Question: I'm looking to write a basic PHP file caching driver in a PHP application that routes all traffic to a front controller. For example's sake, assume the following simplified setup using apache mod_proxy_balancer:

In a single-server environment I would cache request responses on disk in a directory structure matching the request URI. Then, simple apache rewrite rules like the following could allow apache to return static cache files (if they exist) and avoid the PHP process altogether:
'''
RewriteCond %{REQUEST_FILENAME} !-f
RewriteCond %{REQUEST_FILENAME} !-d
RewriteRule . /front_controller.php [L]
'''
Obviously, this is problematic in a load-balanced environment because the cache file would only be written to disk on the specific PHP server where the request was served up and the results cached.
## Solving the issue ...
So, to solve this problem, I figured I could knock out some code to have the individual back-end PHP servers write/delete cache data to the load balancer. However, being mostly ignorant as to the capabilities of mod_proxy_balancer (and any other load balancing options, really), I need some outside verification for the following questions:
## And the questions ...
1. Is it possible to do some form of checking like the above RewriteRules to have the front-facing load balancer serve up a static file before sending off requests to one of the backend servers?
2. Is this even advisable? Should the load balancer be allowed to route traffic exclusively and not be bothered with serving up static content?
3. Would it be better to just use an acceptable TTL on the cached files at the PHP server level and deal with an accepted level of stale cache overlap?
Finally, apologies if this is is too broad or has already been answered; I'm not really sure what to search for as a result of my aforementioned ignorance on the load-balancing subject.
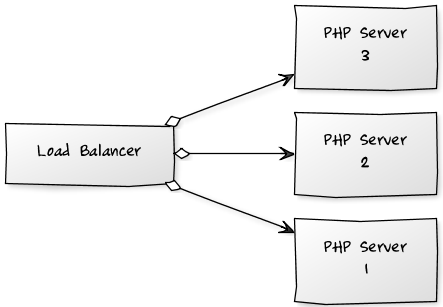
Answer: For the simplest solution, you can use NFS. Mount a file system via NFS on all of the PHP servers and it acts like local storage, but is the same for all servers. To get a little more sophisticated, use something like Nginx or Varnish that can cache what is on the NFS file system.
Using memcache is also a viable alternative, which is a distributed memory based storage system. The nice thing about memcache is that you don't need to manage cache clearing or purging if you don't want to. You can set TTL for each cached item, or if memcache gets full, it automatically purges cached items.